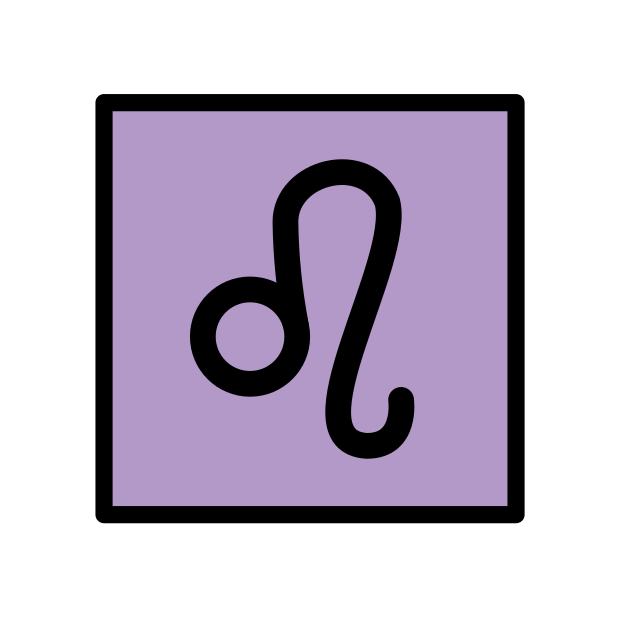
Emoji: ♌
Name: leo
Unicode: 0x264c